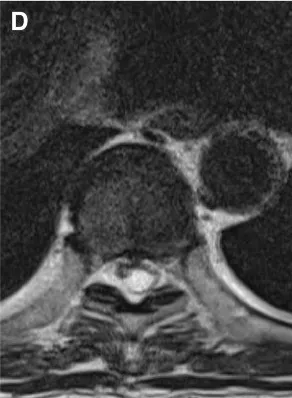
Whole-spine magnetic resonance images of the patient. A, B, C, D: Sagittal and axial T2-weighted images and postcontrast T1-weighted image showing multiple diffuse abnormal signals.
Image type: radiology (mri)